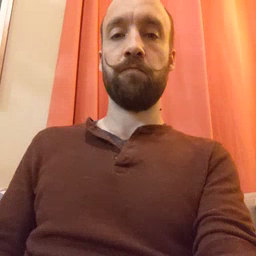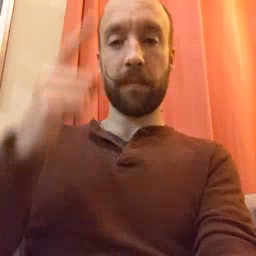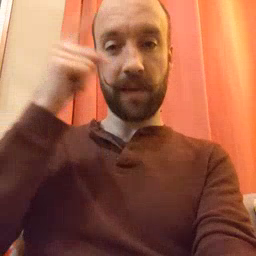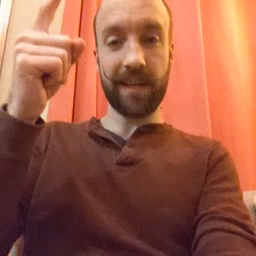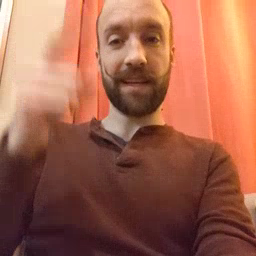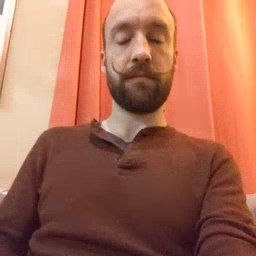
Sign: penny